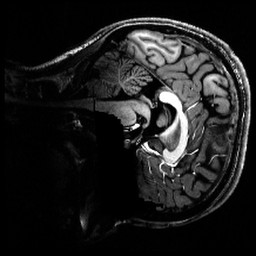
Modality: T1w
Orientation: sagittal
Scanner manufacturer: siemens
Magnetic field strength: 6.98 T
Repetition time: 5 s
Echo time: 0.00343 s